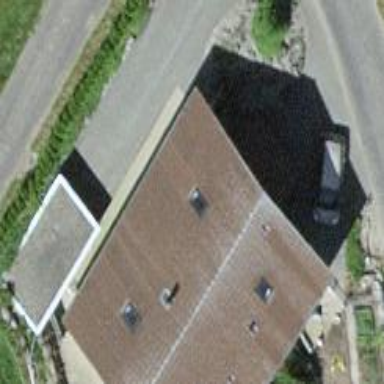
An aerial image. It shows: Residential building.